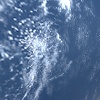
Label: water